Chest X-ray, AP view. Patient: 31 years old, sex M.
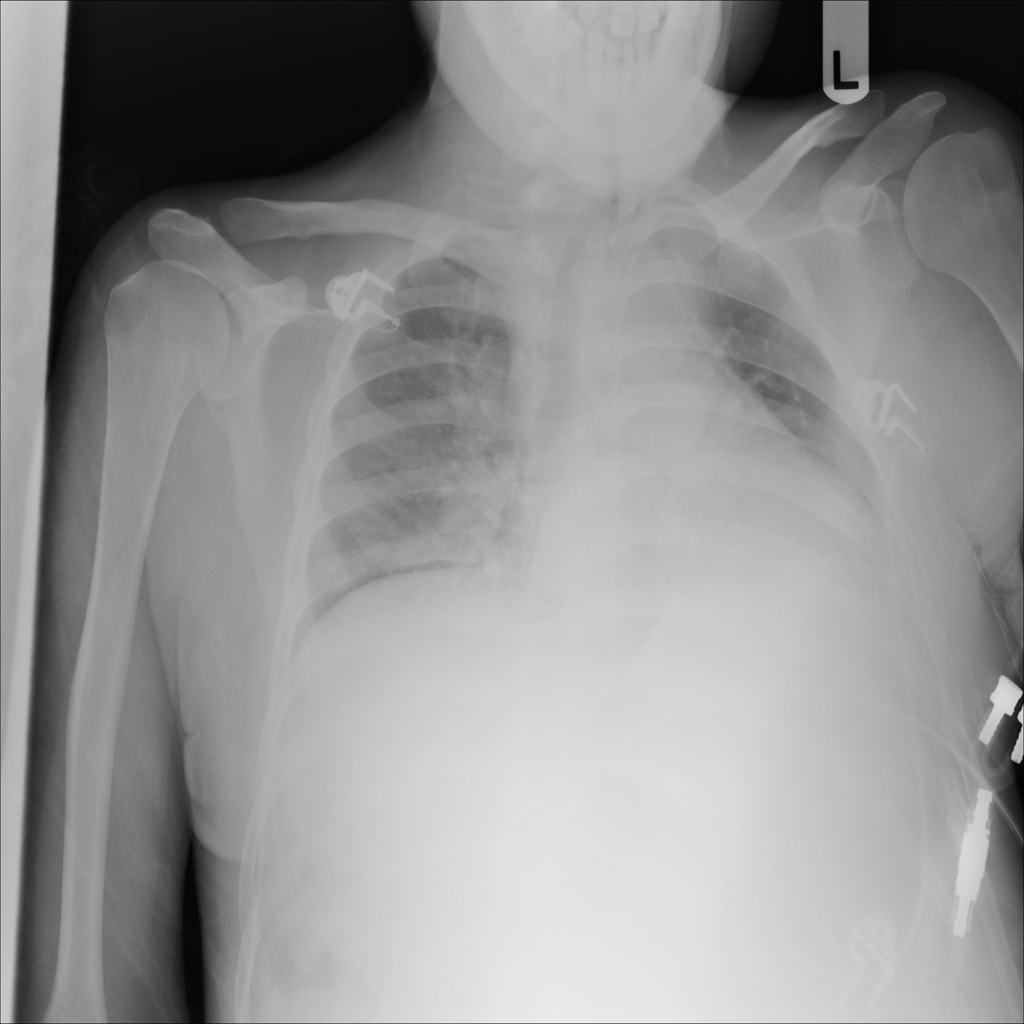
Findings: Atelectasis, Effusion